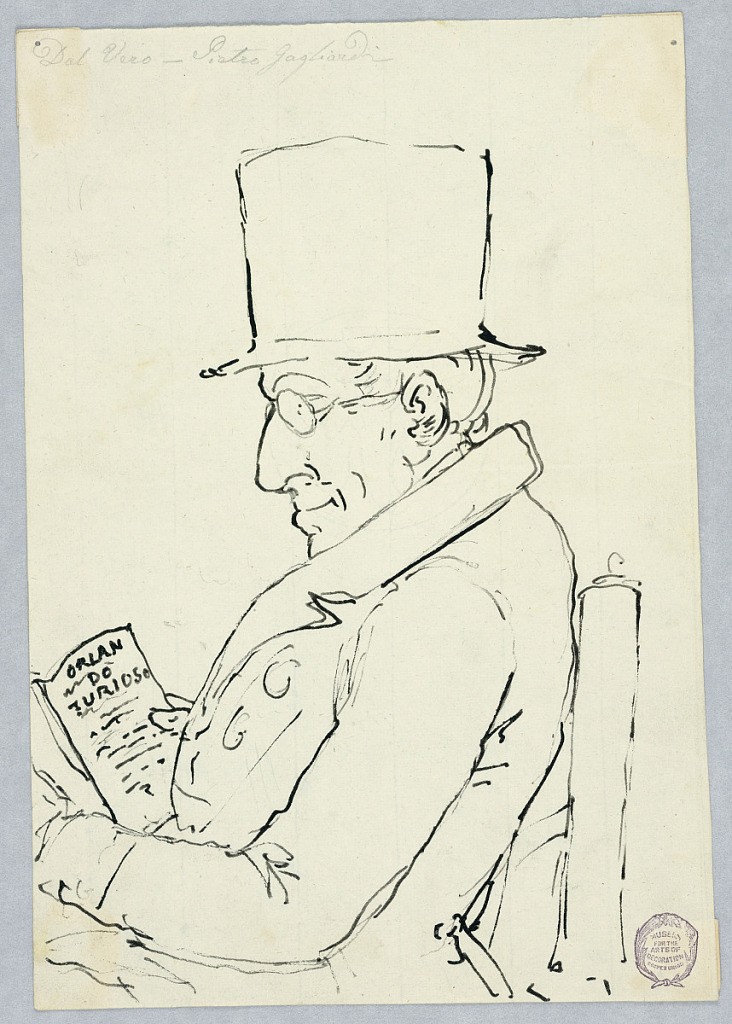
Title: Portrait of a Man
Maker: Pietro Gagliardi, Italian, 1809 - 1890
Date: ca. 1830
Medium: Pen and ink on paper
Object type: Drawing
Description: Seated man wearing top hat and glasses faces left, reading a book inscribed: Orlando Furioso (an Italian epic poem).